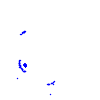
Particle: proton